Question: Android Studio cannot compile my test project, because it cannot resolve the resources.
I tried some different settings for the res directory in the gradle.build, but nothing worked. Am I missing something simple here? It's a simple HelloWorld project with nothing individual in it.
I have the following project structure as it was created by the Android Studio wizard (newest release 0.2.5):

In my AndroidManifest.xml there is the usual app name reference: @string/app_name
This string is defined in main/res/values/strings.xml (selected in the screenshot above).
'''
android-apt-compiler: [MyApplicationProject] C:\...\MyApplication\src\main\AndroidManifest.xml:6: error:
Error: No resource found that matches the given name (at 'label' with value '@string/app_name').
'''
'''
A problem occurred configuring root project 'MyApplicationProject'.
> Failed to notify project evaluation listener.
> Main Manifest missing from C:\...\MyApplicationProject\src\main\AndroidManifest.xml
'''
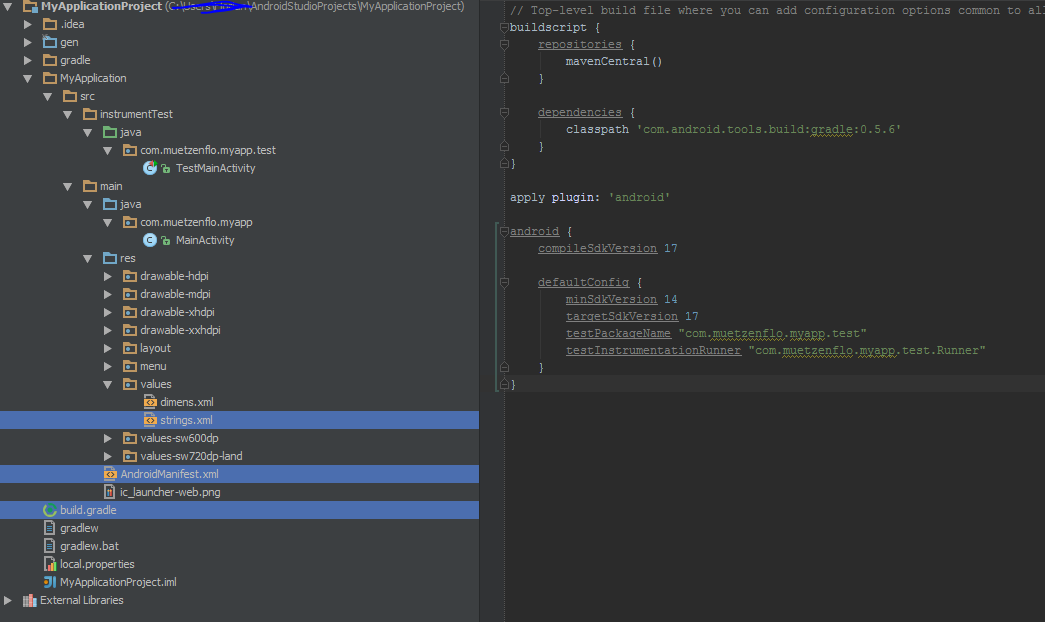
Answer: If you are having this problem in current Android Studio version, or something to the same extent (E.g. I added images to my drawable folder, and they were not recognized) your problem may be what I encountered.
If you ran into this problem after duplicating a project you were working on, then this new project was likely not imported correctly.
I made the mistake of copying and pasting the project in the IDE, renaming it (editing manifest), then trying to work on it. This will not work, because the new project is still accessing the original's res folder.
When duplicating a project, so as not to ruin your original you should:
1. Go to your Android Studio project folder (Right click on your current project in the IDE, and select "Show In Explorer".
2. Copy + Paste this project in the same directory; renaming folder accordingly to new version name.
3. In IDE go to File > Import Project > ... And locate the directory of your new project.
4. (Proceed to rename project in IDE accordingly. Change the package name in AndroidManifest.xml)
This way the IDE creates a new project for it, and it access the correct res folder (not that of the original).
Though this may not be the solution to many of you reading this question; I came across this question many times prior to discovering the proper way to duplicate a project.
I hope this can save someone some time.